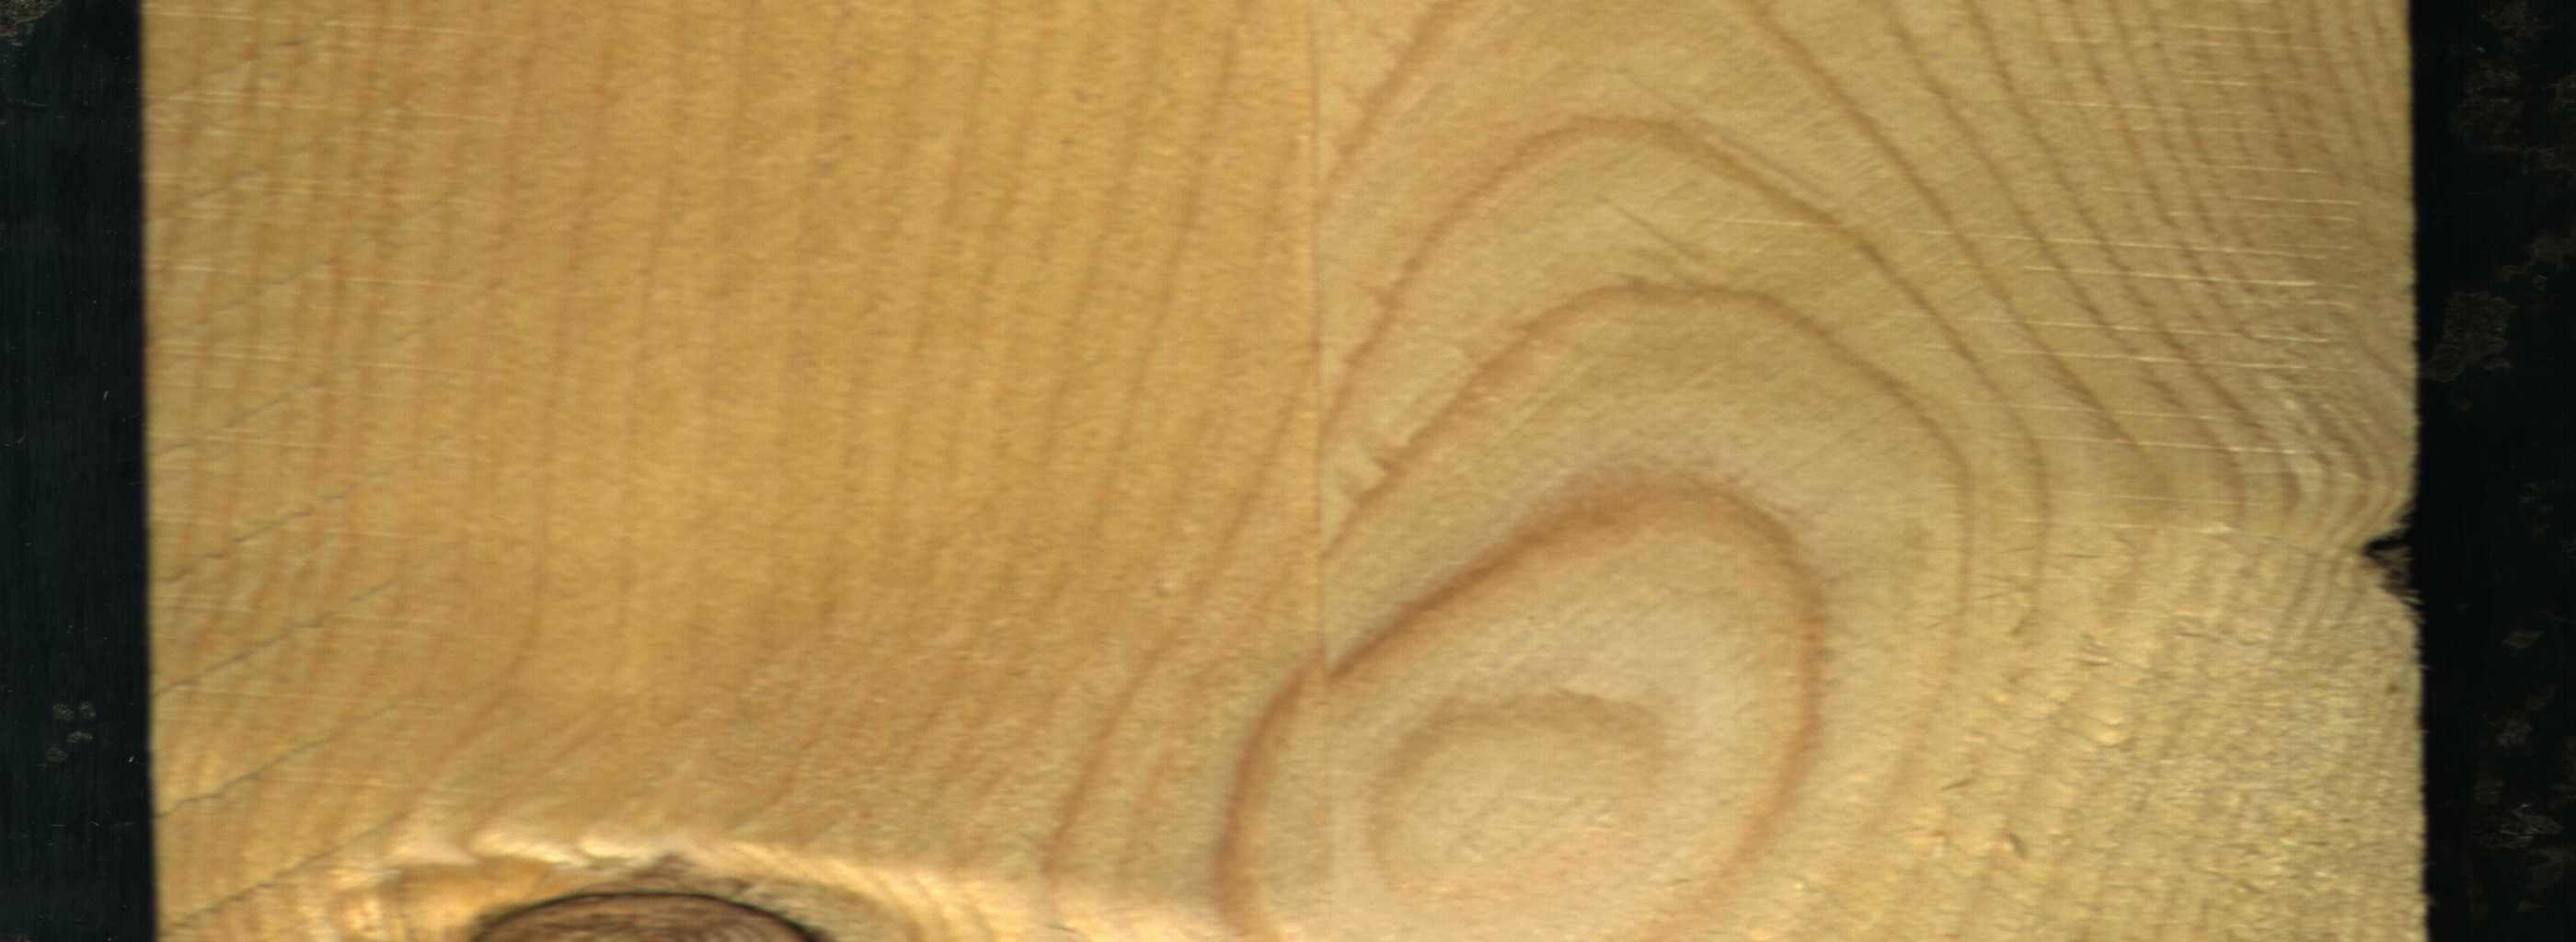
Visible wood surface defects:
Knot_missing
Dead_Knot